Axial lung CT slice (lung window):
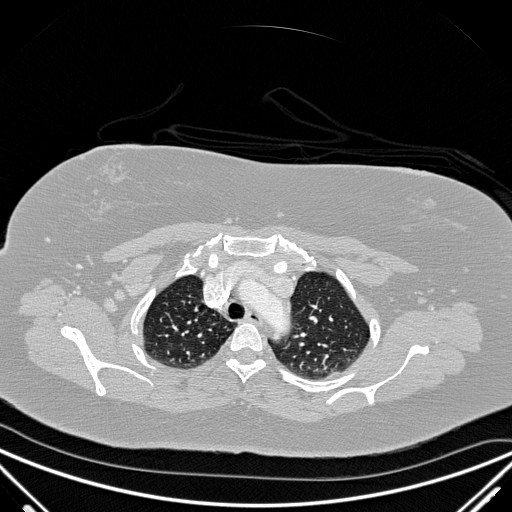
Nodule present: no